Interaction volume radius: 10 \u00c5
Interaction volume height: 20 \u00c5
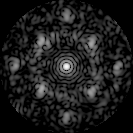
Disorder parameter: 0.5434